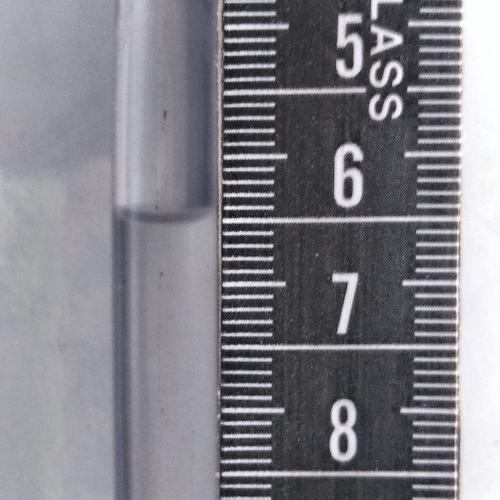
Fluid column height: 6.5 cm